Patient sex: F
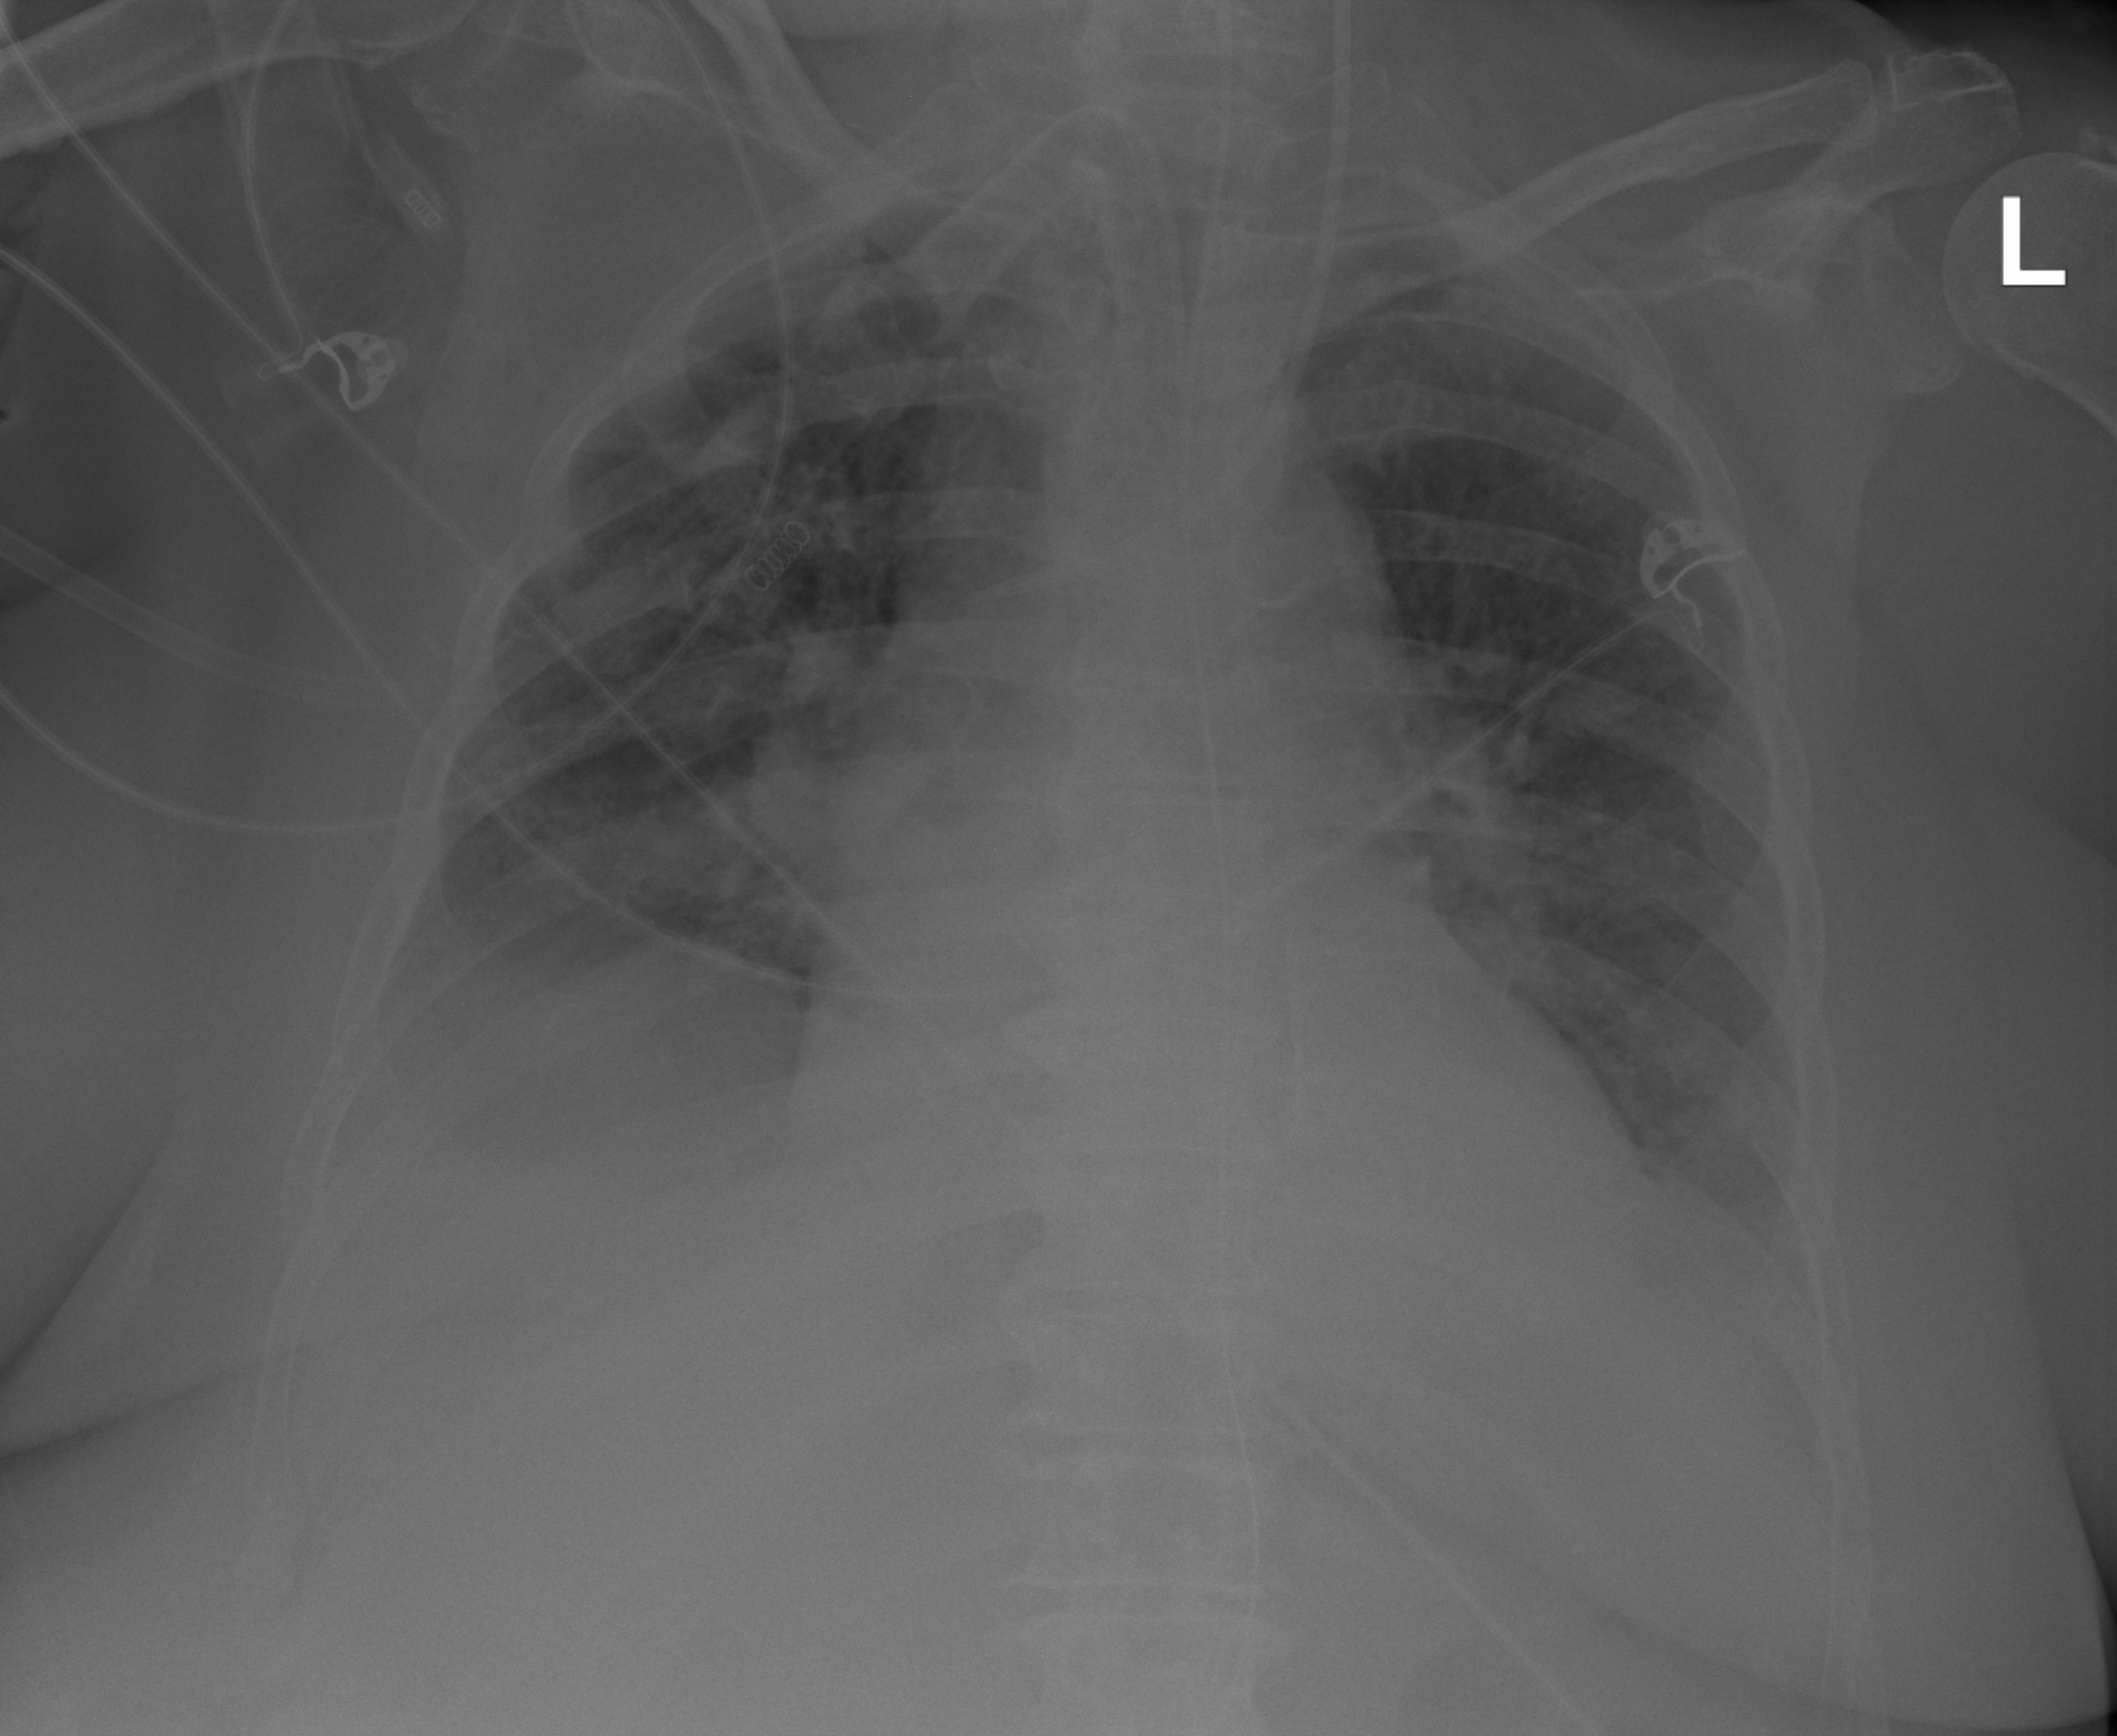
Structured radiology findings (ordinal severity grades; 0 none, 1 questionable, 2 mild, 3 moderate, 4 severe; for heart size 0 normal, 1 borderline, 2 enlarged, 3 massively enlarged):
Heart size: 2
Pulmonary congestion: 2
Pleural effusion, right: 1
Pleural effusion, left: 1
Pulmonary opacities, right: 2
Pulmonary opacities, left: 2
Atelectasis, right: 2
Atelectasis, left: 2